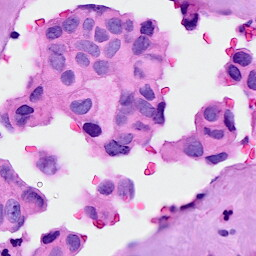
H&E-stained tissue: Breast